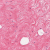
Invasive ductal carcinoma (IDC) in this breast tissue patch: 0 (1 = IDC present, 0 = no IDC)